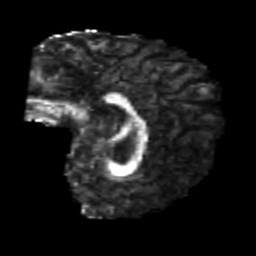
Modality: FA
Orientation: sagittal
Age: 22
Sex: male
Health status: healthy
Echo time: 0.074 s